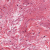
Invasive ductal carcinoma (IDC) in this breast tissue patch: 0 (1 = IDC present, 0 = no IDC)